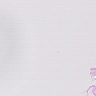
Metastatic tissue present: no